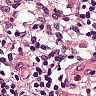
Metastatic tissue present: no